Question: Imagine I have a downwards-pointing camera mounted on the ceiling, and somewhere on the floor is a piece of paper. I move the camera at a constant speed along the ceiling until it is above the paper, while zooming at a linear rate so that the paper will eventually fill the rendered image. These actions occur simultaneously.
When doing this, an effect can be observed whereby the paper slides out of frame before it returns to centre. This is probably best explained visually, and kept to two dimensions:

This is not a good look. Consider the user requesting focus on something. Their conceptualization is that the entity is moving into view, and it is strange, then, that it appears to first move away before it comes closer.
I suppose the answer is to deform the rate of zoom somehow (or the rate of movement, though I would not prefer this) presumably as a function of the distances involved, or artificially adjust the zoom so the page is kept in frame. I would prefer help towards a solution along the lines of the former approach.
---
I think one answer might be to split the zoom part of the operation into two phases. Let the parameters of the problem inform a derivative function that yields the distance between the centres of target and viewport on the rendered output, and find the time at which this is the maximum. Do this for both axes and pick a time between the two: this is the boundary of the zoom phases. In the first phase, zoom to fit the paper just inside the boundary of the image. In the second phase, zoom to the paper to give the same result as before.
This intuitively seems better, but I still have two problems. I can doubtless find the equation for at , but my calculus is weak and I might end up sampling for the maximum rather than produce an inverse function to find it, which is what I'd really prefer. I also am not sure how to choose between the two maxima for finding the boundary time (although it may be that there is no 'right' answer to this question, and it is less of a worry to me). Any help with either problem, or any other insight into the broader challenge, will be very gratefully received.
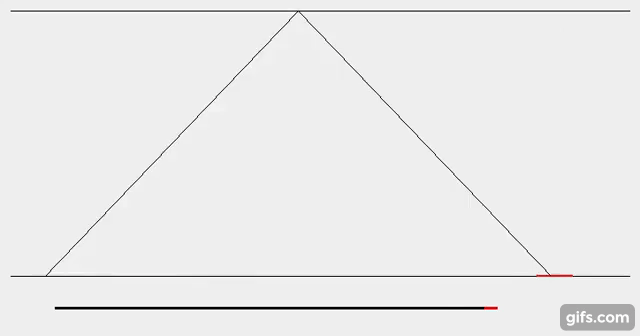
Answer: Ow so you got an SW implementation no HW camera involved ....
I was referring to the in English called <URL> then a skew+blur effect is appearing sliding the scan lines ... try to make a photo from a side window of a moving car the image will get skewed.
The has nothing to do with skew its just a mathematical "singularity" sorry I do not have any name therm for it.
As your camera is only you can affect both pan and zoom to your liking so I would just compute the 'zoom' from camera and 'pan' position. I see it like this:
<URL>
So:
'''
I. a = FOV / zoom
II. tan(0.5*a) = (x1-x0) / h
------------------------
zoom = 0.5*FOV/atan( (x1-x0) / h )
'''
Where 'h' is the ceiling height, 'x0' is the camera (pan) position, 'x0' is paper edge position and 'FOV' is field of view of your non zoomed camera...
I ended up with this:
<URL>
Here the code for this:
'''
//---------------------------------------------------------------------------
double x0,x1,w=50,h=200,FOVx=60.0*M_PI/180.0,zoom,pan;
double t=0; // animation parameter <0,1>
//---------------------------------------------------------------------------
void TMain::draw()
{
if (!_redraw) return;
// clear buffer
bmp->Canvas->Brush->Color=clBlack;
bmp->Canvas->FillRect(TRect(0,0,xs,ys));
double y0,y1,dx;
// position side view onto screen based on its size xs,ys
y0=0.5*(ys-h);
y1=y0+h;
x0=0.5*xs;
x1=x0+(h*tan(0.5*FOVx));
// compute zoom,pan from t
pan=(x1-x0+(0.5*w))*t;
zoom=0.5*FOVx/atan(((1.0-t)*(x1-x0)+(0.5*w*t))/h);
// scene
bmp->Canvas->Pen->Color=clBlue;
bmp->Canvas->MoveTo( 0,y0);
bmp->Canvas->LineTo(xs,y0);
bmp->Canvas->MoveTo( 0,y1);
bmp->Canvas->LineTo(xs,y1);
// paper
bmp->Canvas->Pen->Color=clRed;
bmp->Canvas->MoveTo(x1,y1);
bmp->Canvas->LineTo(x1+w,y1);
// FOVx
dx=h*tan(0.5*FOVx/zoom);
bmp->Canvas->Pen->Color=clAqua;
bmp->Canvas->MoveTo(x0+pan-dx,y1);
bmp->Canvas->LineTo(x0+pan,y0);
bmp->Canvas->LineTo(x0+pan+dx,y1);
// points
dx=4;
bmp->Canvas->Pen->Color=clAqua;
bmp->Canvas->Brush->Color=clBlue;
bmp->Canvas->Ellipse(x0-dx,y0-dx,x0+dx,y0+dx);
bmp->Canvas->Ellipse(x0+pan-dx,y0-dx,x0+pan+dx,y0+dx);
bmp->Canvas->Ellipse(x1-dx,y1-dx,x1+dx,y1+dx);
bmp->Canvas->Font->Color=clYellow;
bmp->Canvas->Brush->Style=bsClear;
bmp->Canvas->TextOutA(x0,y0-20,"x0");
bmp->Canvas->TextOutA(x0+pan+20,y0+5,"x0+pan");
bmp->Canvas->TextOutA(x1,y1+5,"x1");
bmp->Canvas->Brush->Style=bsSolid;
// render backbuffer
Main->Canvas->Draw(0,0,bmp);
_redraw=false;
}
//---------------------------------------------------------------------------
'''
If you ignore the rendering stuff this is what is important for you:
'''
pan=(x1-x0+(0.5*w))*t;
zoom=0.5*FOVx/atan(((1.0-t)*(x1-x0)+(0.5*w*t))/h);
'''
So I slightly changed the meaning of 'x1' (its the other edge of paper) and instead of 'x1' in the original equations above I used 'x1+w*t' which means that the paper is not in view at start ('t=0') but its touching it from outside and it is fully in view when '(t=1)'. The rest is just the result of the substitution ...
The 'w' is the paper width, 't=<0.0,1.0>' is the animation parameter and all the other values did not change meaning...
The animation is just incrementing the 't' by '0.02' in 150ms timer recorded by my GIF encoder (that is why its so choppy)